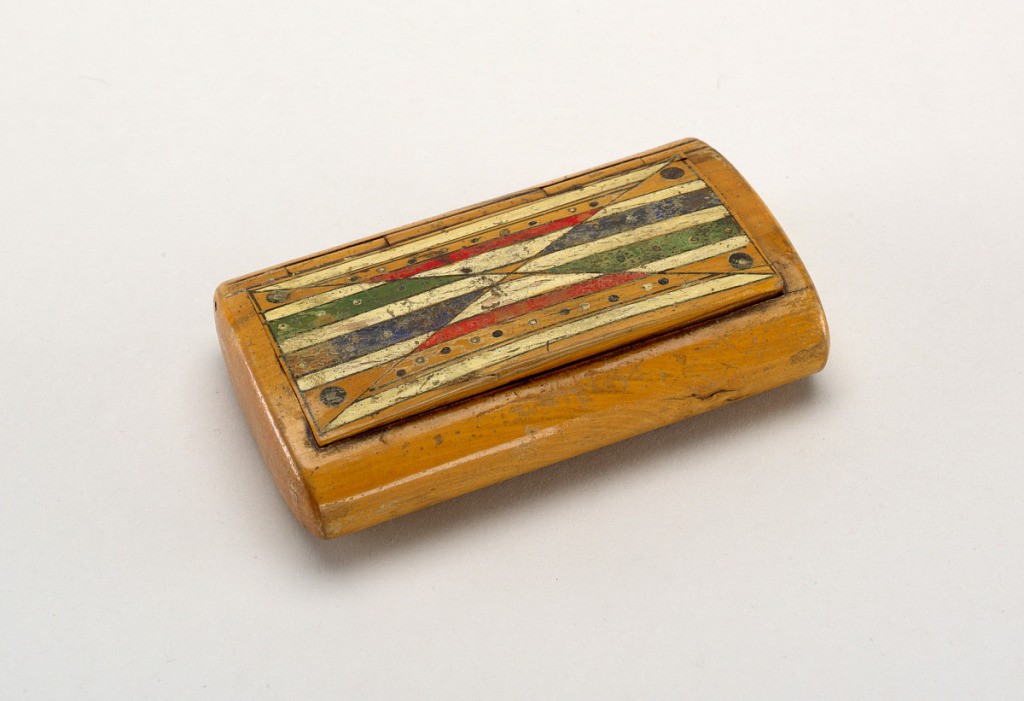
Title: box
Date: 19th century
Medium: Wood (possibly olivewood), paint
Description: Small box, rectangular in plan, oval in section.  Hinged lid, thinly veneered lining of shell. Painted geometric design on top, black lines with green, blue, red, and white filled areas.